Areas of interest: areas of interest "Scenic Spot"
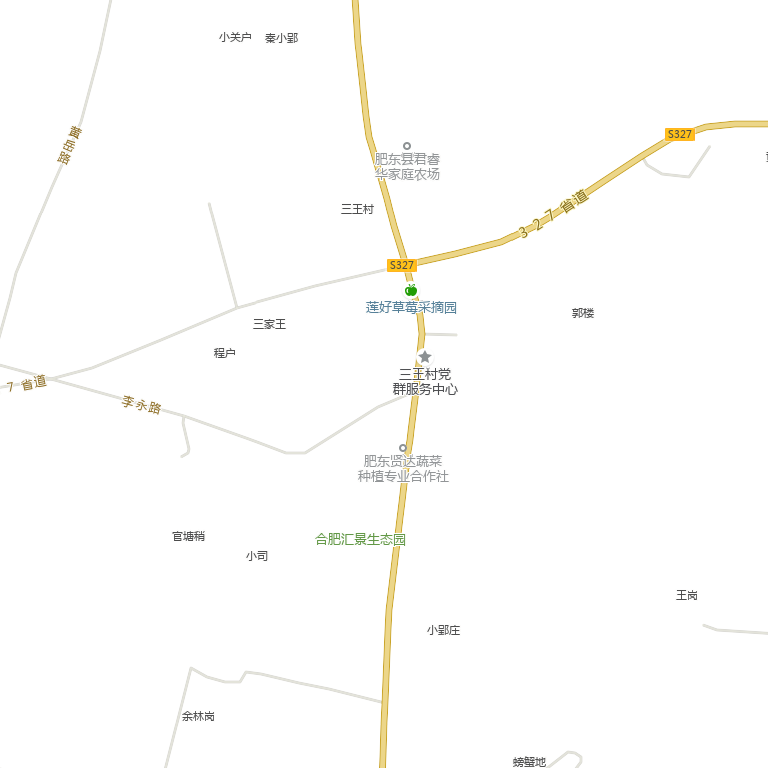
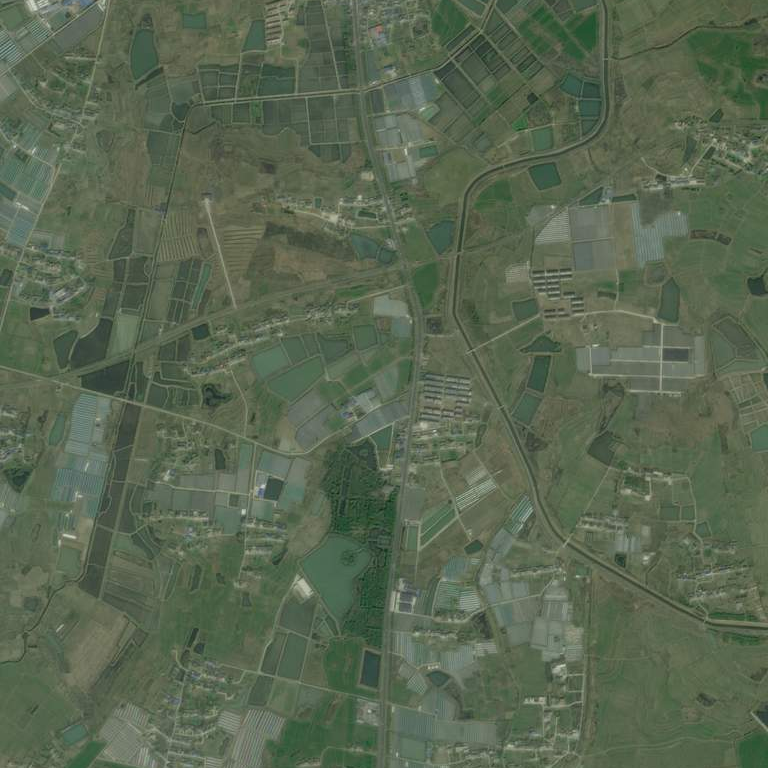